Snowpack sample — Snodgrass Mountain, Crested Butte, Colorado (2/4/25, 12:06 PM MST)
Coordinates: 38.923, -106.968
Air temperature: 35 °F
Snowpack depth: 80 cm
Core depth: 50 cm
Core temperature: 30.2 °F
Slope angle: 14°, slope face: 78°
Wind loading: low
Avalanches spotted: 0
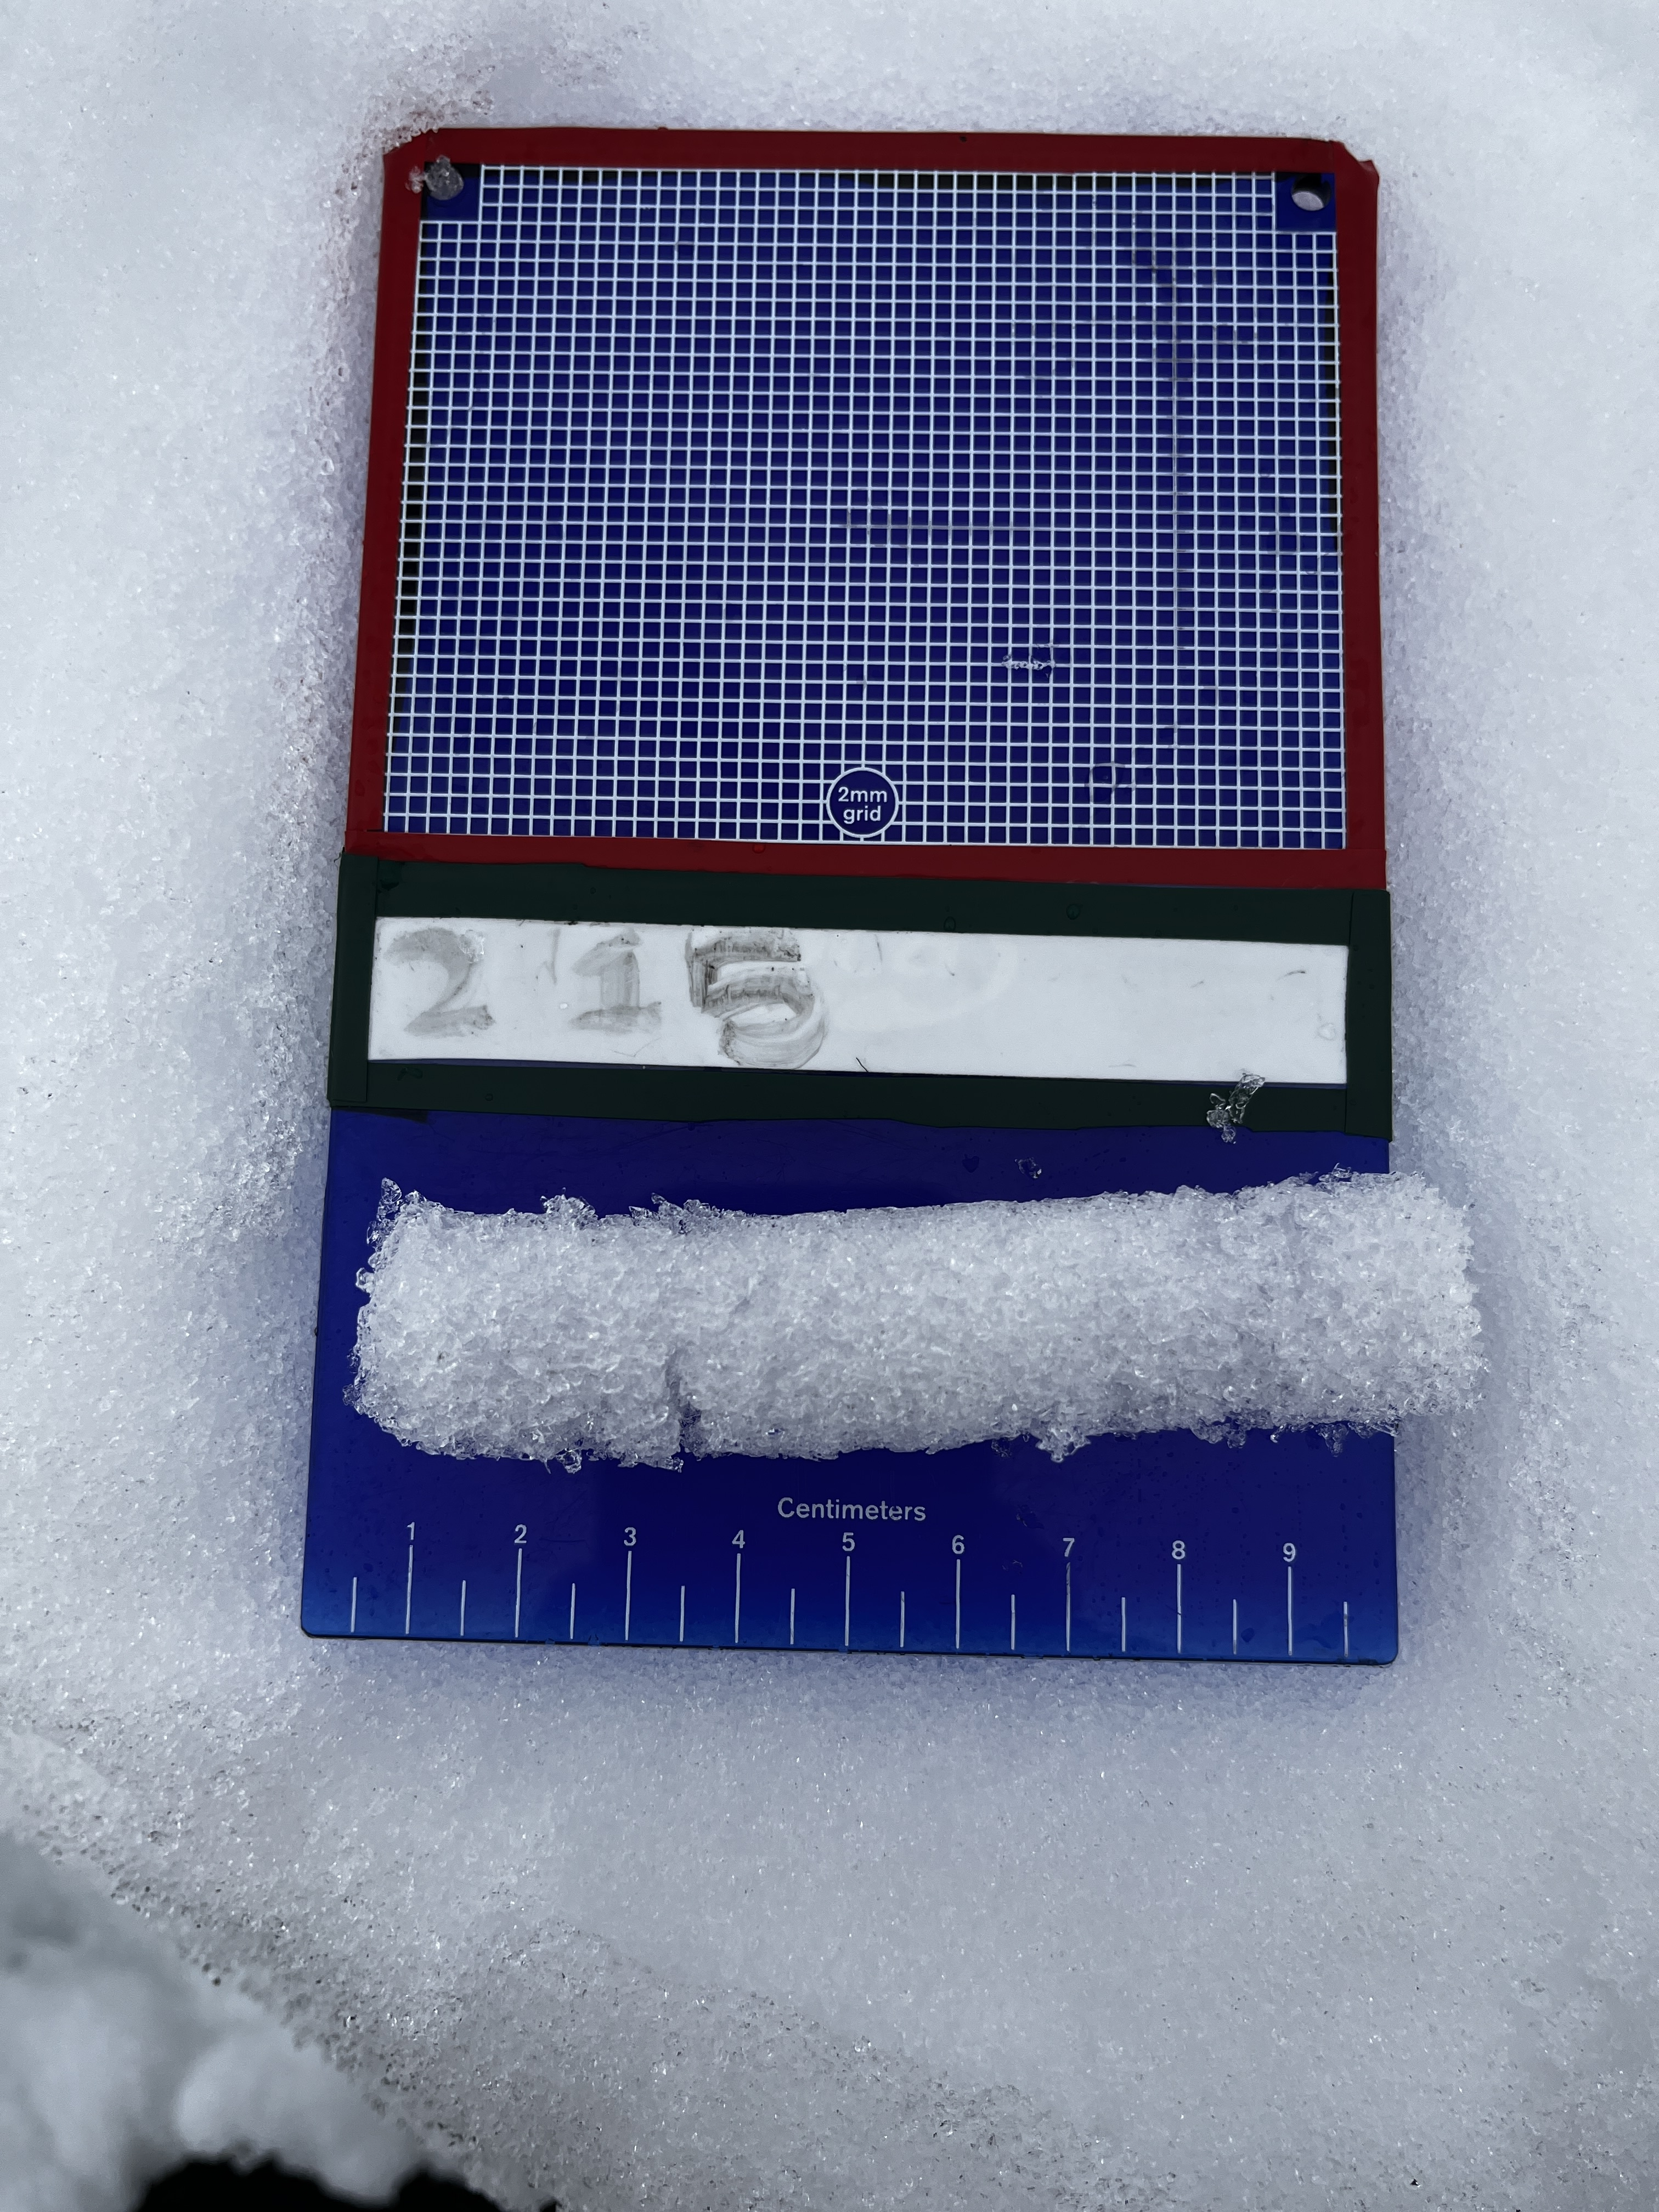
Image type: crystal_card
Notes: No avalanches nearby, unusually warm weather for the last month reported by residents, Collected 25 yards from treeline